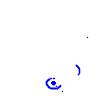
Particle: electron